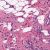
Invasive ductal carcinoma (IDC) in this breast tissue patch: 0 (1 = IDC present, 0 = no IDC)